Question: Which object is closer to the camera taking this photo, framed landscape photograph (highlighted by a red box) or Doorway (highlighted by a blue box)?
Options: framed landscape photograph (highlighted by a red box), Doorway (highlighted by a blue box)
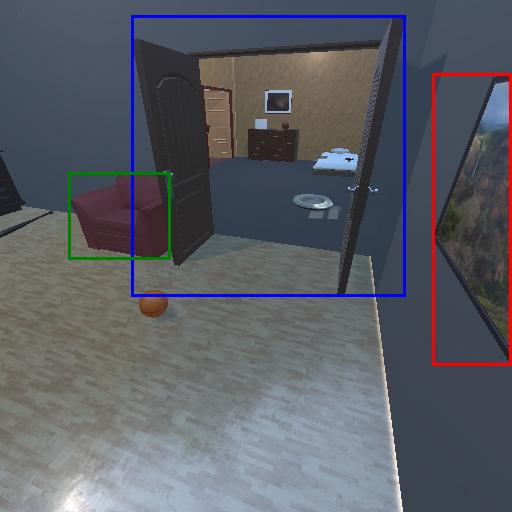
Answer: framed landscape photograph (highlighted by a red box)